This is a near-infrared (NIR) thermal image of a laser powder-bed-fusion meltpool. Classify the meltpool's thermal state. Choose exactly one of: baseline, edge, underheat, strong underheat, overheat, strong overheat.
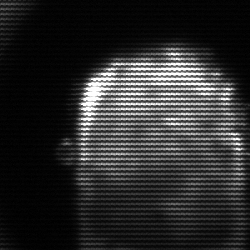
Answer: baseline